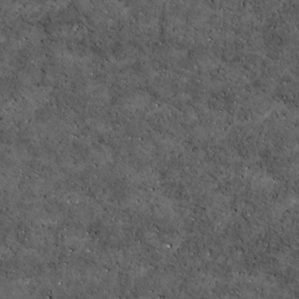
Label: non_frost